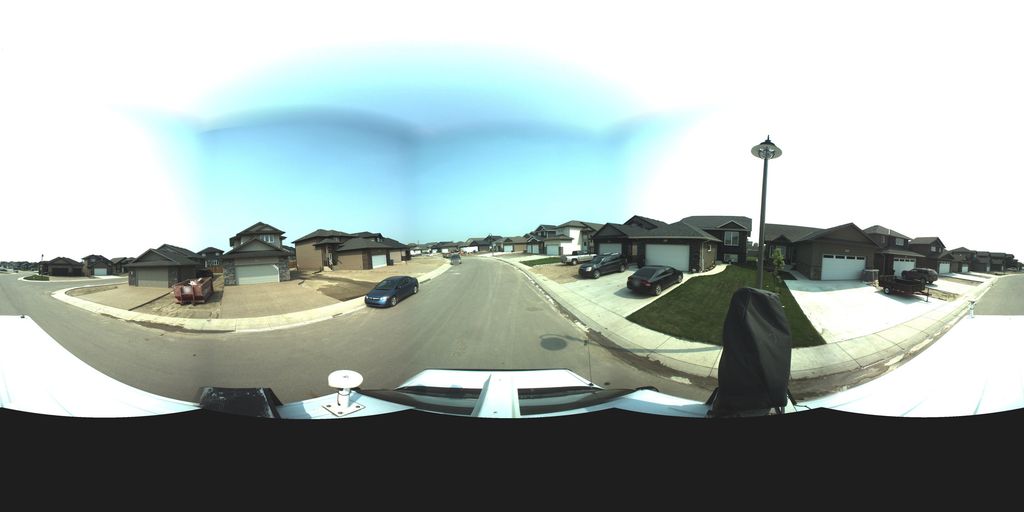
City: saskatoon